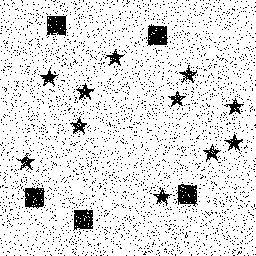
Squares: 5
Triangles: 0
Stars: 11
Total shapes: 16